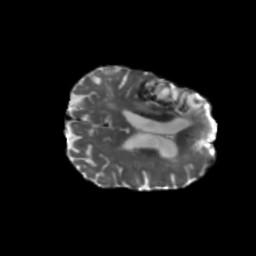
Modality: T2w
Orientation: axial
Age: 75
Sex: male
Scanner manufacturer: siemens
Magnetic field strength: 3 T
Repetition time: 5.25 s
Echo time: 0.08 s